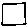
Label: square